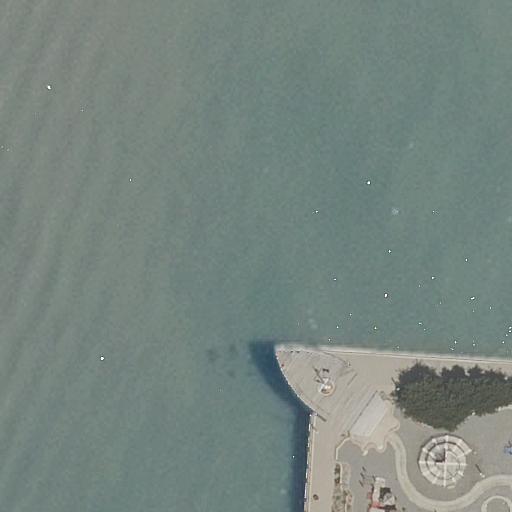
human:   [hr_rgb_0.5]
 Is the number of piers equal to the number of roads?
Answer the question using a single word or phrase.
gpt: yes

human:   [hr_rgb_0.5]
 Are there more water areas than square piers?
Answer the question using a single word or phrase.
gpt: yes

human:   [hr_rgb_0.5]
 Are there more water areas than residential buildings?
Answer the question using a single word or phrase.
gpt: yes

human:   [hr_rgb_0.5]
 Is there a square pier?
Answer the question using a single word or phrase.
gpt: no

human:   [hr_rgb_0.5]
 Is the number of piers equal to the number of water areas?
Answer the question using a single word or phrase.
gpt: yes

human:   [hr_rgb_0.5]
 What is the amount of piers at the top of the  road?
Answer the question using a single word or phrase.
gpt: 0

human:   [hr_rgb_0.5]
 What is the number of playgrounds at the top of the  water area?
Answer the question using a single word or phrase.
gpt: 0

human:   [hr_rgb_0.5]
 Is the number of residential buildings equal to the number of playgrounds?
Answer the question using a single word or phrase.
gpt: no

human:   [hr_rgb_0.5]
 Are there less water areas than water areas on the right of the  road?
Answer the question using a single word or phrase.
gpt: no

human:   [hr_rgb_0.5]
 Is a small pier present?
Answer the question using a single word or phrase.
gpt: no

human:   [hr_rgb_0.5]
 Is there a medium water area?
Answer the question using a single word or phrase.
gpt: no

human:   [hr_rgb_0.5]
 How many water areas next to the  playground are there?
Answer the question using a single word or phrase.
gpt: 1

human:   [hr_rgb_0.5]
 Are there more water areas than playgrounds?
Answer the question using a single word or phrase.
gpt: no

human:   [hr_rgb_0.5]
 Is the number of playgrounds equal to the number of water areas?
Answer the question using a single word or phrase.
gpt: yes

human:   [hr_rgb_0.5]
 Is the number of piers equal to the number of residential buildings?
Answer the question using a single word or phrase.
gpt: no

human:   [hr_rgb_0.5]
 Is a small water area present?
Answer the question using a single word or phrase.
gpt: no

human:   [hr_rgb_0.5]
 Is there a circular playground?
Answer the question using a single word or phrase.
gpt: no

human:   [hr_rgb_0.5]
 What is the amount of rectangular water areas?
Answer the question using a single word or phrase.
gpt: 0

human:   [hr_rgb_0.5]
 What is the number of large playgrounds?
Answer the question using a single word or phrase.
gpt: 0

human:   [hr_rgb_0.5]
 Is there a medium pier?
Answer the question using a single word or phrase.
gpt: yes

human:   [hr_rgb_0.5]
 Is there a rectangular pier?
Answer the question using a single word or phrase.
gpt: yes

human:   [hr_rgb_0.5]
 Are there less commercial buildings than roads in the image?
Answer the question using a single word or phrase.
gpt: yes

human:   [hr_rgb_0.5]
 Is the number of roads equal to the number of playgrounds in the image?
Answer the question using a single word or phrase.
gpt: yes

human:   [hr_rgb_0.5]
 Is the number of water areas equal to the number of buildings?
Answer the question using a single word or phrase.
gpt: no

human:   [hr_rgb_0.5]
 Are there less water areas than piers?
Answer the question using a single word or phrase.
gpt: no

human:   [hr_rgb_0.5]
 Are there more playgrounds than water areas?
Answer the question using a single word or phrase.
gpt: no

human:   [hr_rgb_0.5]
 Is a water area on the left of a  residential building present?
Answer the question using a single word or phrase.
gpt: no

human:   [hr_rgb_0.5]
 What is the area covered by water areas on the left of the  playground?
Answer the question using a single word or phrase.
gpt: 9270m2

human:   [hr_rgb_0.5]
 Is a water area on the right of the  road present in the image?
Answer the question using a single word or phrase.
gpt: no

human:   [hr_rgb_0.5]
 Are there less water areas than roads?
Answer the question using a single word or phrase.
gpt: no

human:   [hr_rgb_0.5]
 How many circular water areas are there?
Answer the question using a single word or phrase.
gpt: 0

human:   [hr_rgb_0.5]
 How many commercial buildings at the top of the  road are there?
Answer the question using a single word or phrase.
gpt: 0

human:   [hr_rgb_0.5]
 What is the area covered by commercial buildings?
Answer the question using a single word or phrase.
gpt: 0m2

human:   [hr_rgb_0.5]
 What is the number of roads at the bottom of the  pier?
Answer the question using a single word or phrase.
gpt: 0

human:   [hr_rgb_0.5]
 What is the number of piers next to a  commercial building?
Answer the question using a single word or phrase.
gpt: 0

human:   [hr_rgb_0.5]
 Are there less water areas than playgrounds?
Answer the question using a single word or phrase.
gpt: no